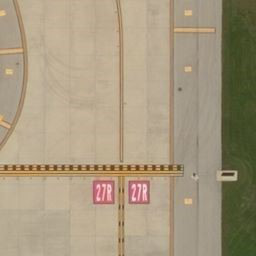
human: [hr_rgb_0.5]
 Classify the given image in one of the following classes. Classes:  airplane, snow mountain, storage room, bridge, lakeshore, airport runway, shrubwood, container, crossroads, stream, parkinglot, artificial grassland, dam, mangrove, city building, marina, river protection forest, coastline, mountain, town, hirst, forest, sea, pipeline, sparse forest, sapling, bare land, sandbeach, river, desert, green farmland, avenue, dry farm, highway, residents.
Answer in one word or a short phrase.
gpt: airport runway